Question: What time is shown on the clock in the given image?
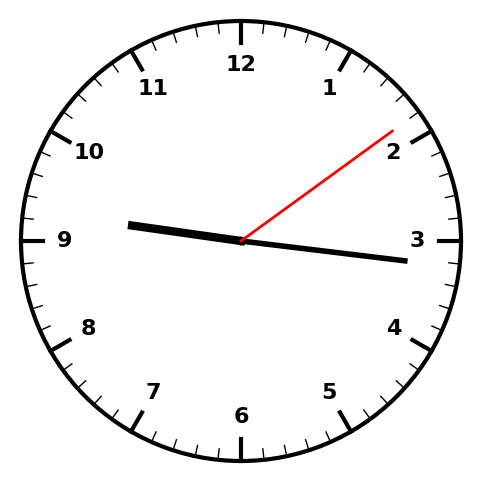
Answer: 09:16:09